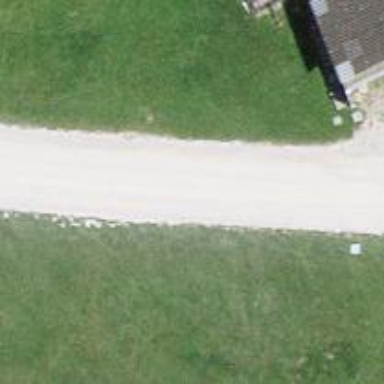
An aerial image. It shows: Unpaved track with grade3 tracktype.